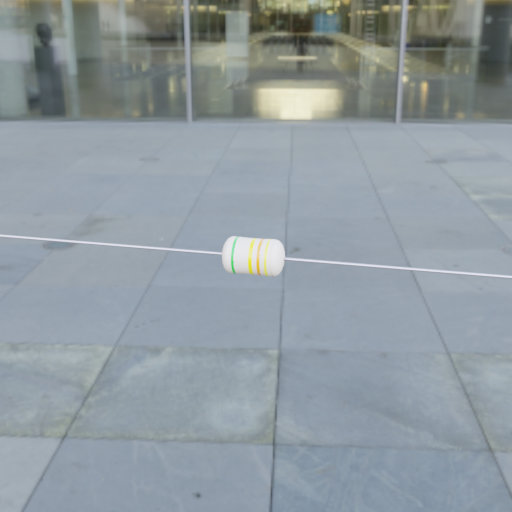
Resistor colour bands (in order): green, yellow, orange, yellow